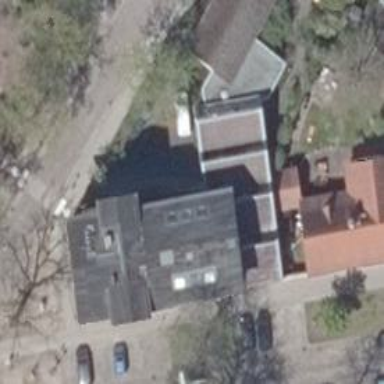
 standing out against the yellow building facade."